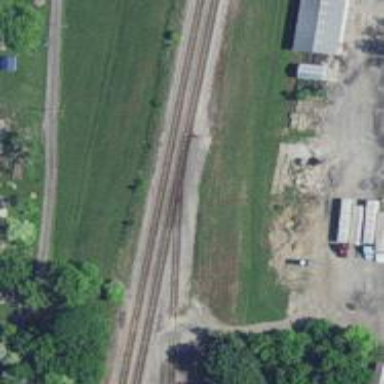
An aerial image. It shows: Railway track.